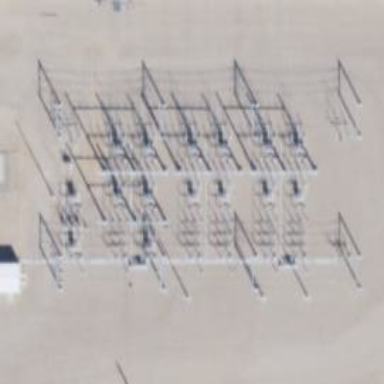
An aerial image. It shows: Switch used for power control.